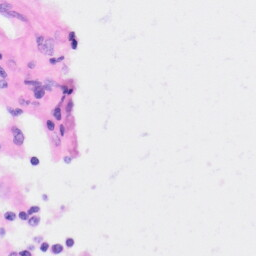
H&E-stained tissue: Kidney